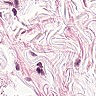
Metastatic tissue present: no